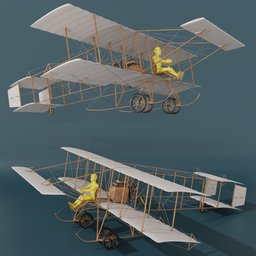
Label: mechanical